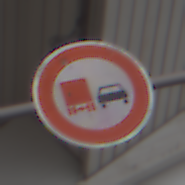
Verkehrszeichen: UeberholverbotKraftfahrzeuge
Umgebung: Roofed, Urban
Tageszeit: MorningAfternoon
Wetter: PartlyCloudy
Licht: Natural
Jahreszeit: NotSpecified
Kontrast: MediumContrast